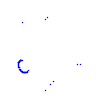
Particle: proton